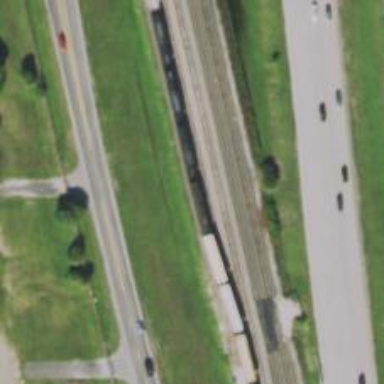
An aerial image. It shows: Railway siding with rails.